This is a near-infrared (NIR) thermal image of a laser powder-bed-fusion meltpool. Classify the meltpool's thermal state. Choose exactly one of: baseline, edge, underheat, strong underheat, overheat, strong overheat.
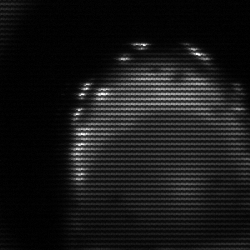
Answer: edge